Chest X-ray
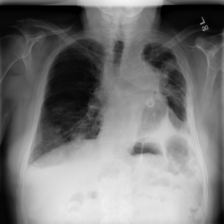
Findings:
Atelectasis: negative
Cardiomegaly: negative
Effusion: negative
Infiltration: negative
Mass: positive
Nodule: negative
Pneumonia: negative
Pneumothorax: positive
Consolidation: negative
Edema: negative
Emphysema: negative
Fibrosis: negative
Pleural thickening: positive
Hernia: negative